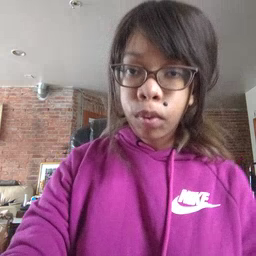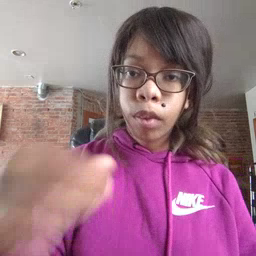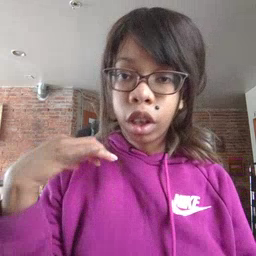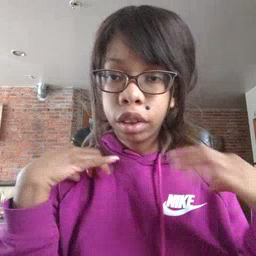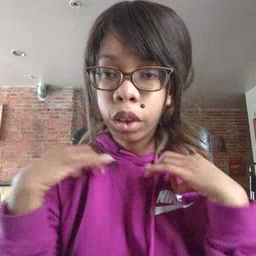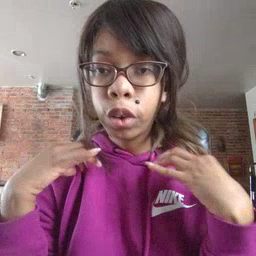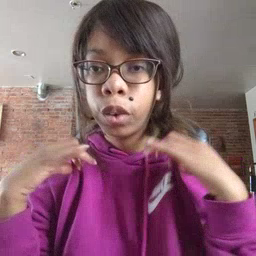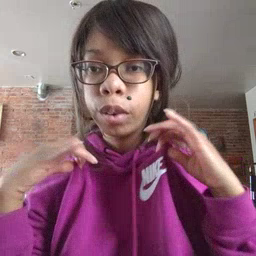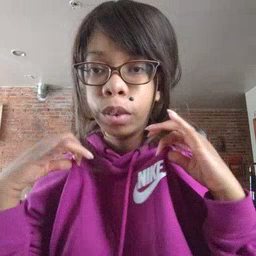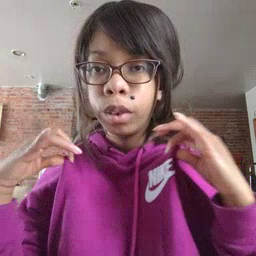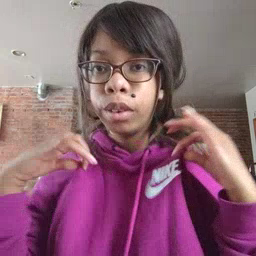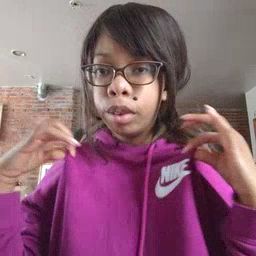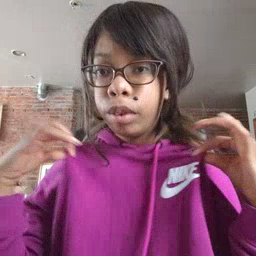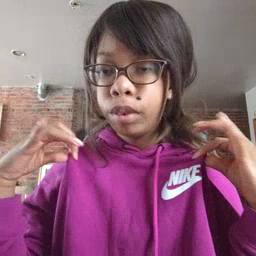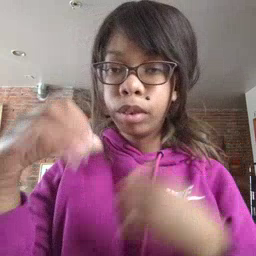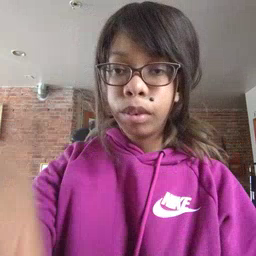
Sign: shirt